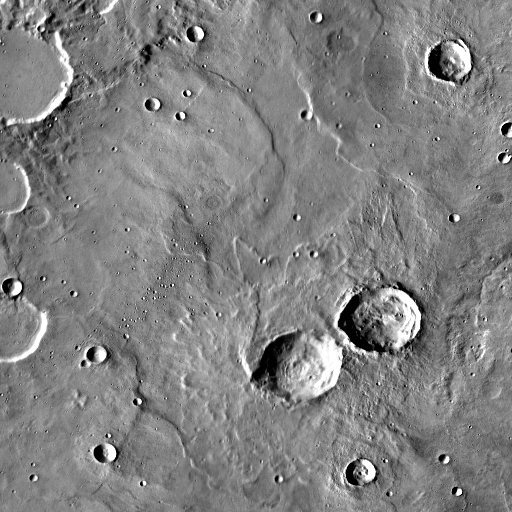
Crater classes present: Background, Other, Layered, Buried